Interaction volume radius: 5 \u00c5
Interaction volume height: 10 \u00c5
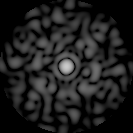
Disorder parameter: 0.8395